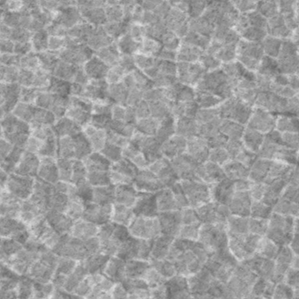
Label: frost